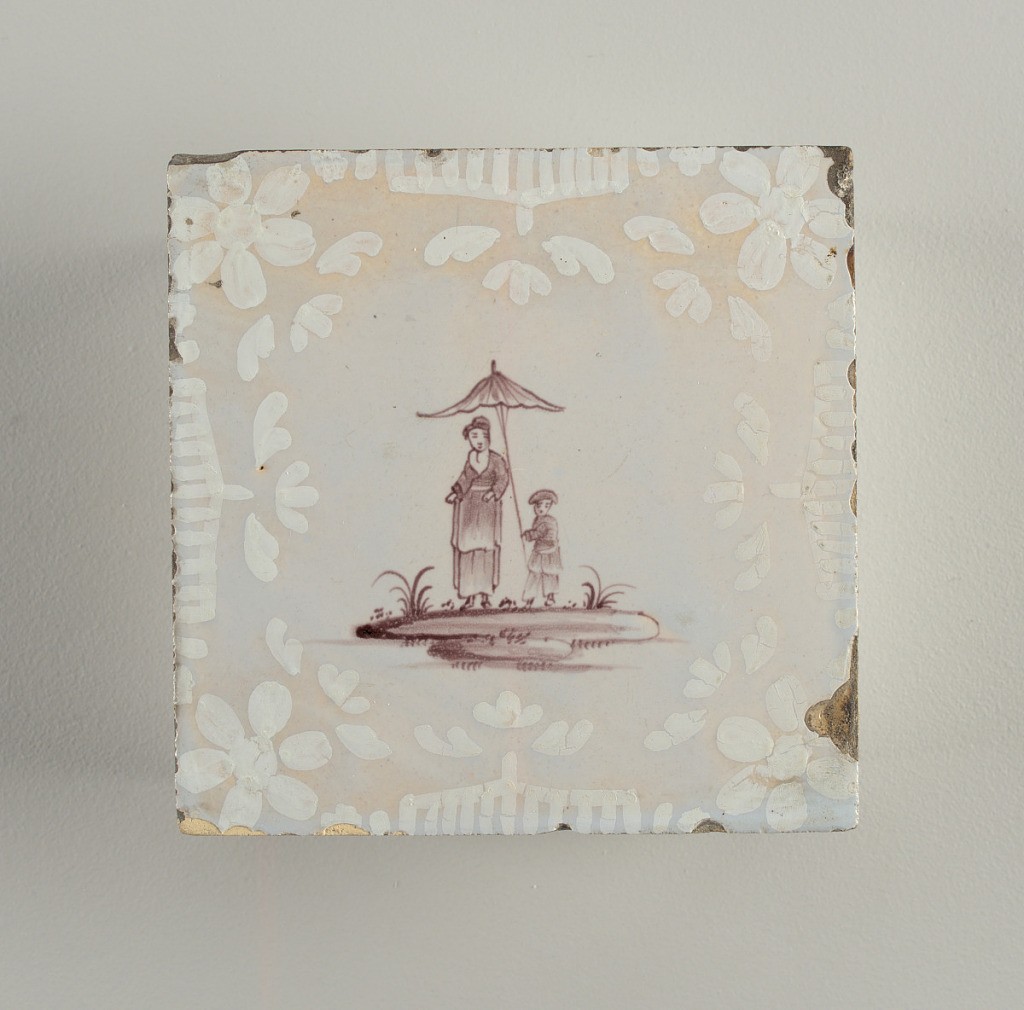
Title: Tile
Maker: Michael Edkins, English, 1734 - 1811
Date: ca. 1760
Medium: Tin-enameled earthenware, underglaze manganese, overglaze white slip decoration
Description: Square tile. Grayish white ground centered with manganese figures in the Chinese style, of a woman and boy holding parasol, both figures standing on a low mound. Bordered with crude floral ornament in overglaze white. Example of "bianco sopra bianco" technique.